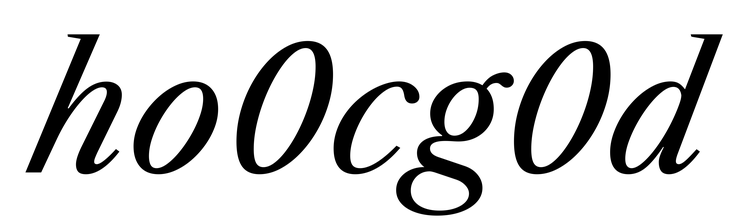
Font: LibreCaslonText-Italic_Italic